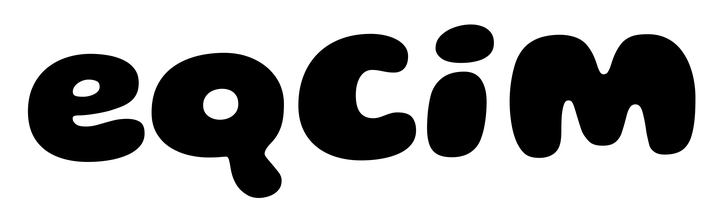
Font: Gluten_ExtraBold